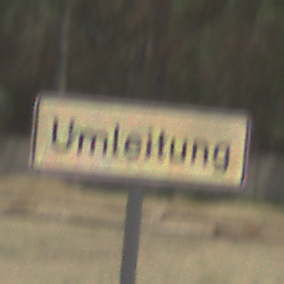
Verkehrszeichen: Umleitungsankuendigung
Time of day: Midday
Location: Outdoor (Nature)
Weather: Clear
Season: NotSpecified
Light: Natural